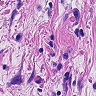
Metastatic tissue present: no